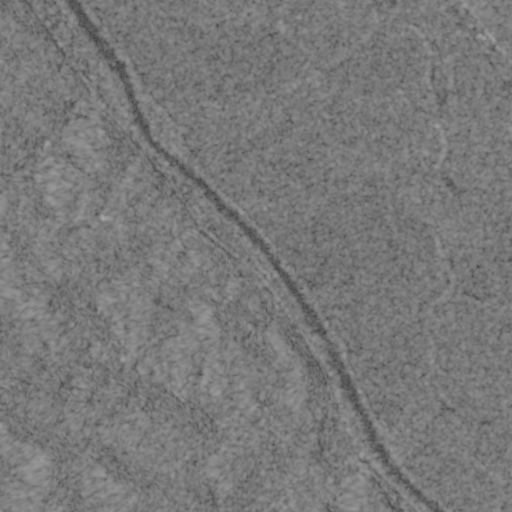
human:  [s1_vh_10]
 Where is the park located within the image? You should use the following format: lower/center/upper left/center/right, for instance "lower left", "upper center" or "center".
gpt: The park is located in the upper left of the image.
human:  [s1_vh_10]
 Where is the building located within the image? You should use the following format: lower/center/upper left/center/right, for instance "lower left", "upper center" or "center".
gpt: The building is located in the upper left of the image.
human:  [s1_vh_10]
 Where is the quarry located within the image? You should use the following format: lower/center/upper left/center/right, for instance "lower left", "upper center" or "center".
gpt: There is no quarry in the image.

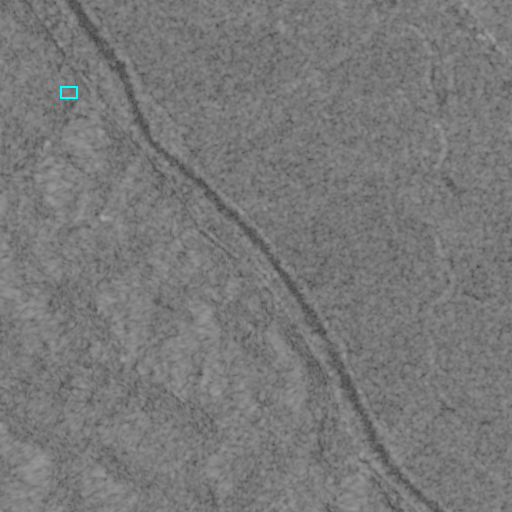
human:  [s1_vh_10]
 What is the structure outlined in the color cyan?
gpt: The structure outlined in cyan is a park.
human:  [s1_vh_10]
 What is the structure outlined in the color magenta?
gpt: There is no magenta outline.